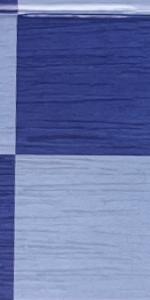
Label: Empty